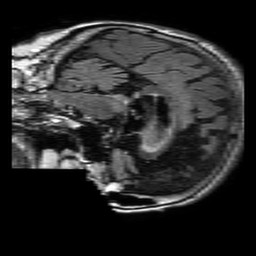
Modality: FLAIR
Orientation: sagittal
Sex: female
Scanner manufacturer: philips
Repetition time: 11 s
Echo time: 0.125 s